Question: I use wpf 4.0.
I use canvas as workspace. It's bigger than screen. I want to create minimap of workspace for overview workspace.
How to implement minimap of workspace?

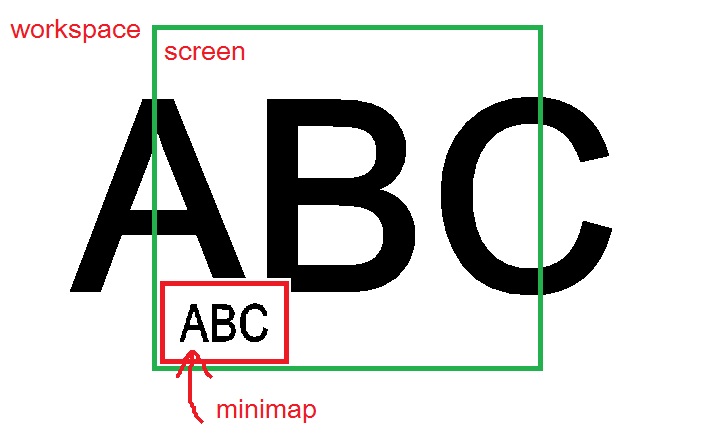
Answer: You can use 'RenderTargetBitmap' periodically. The <URL> and then the thumbnail will update in real-time.